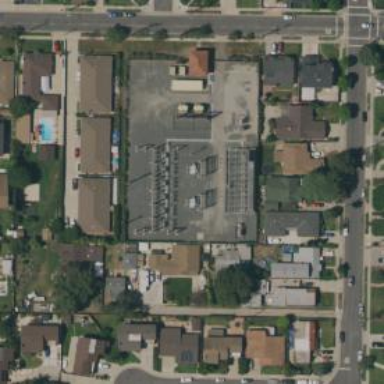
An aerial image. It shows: Outdoor distribution level power substation.